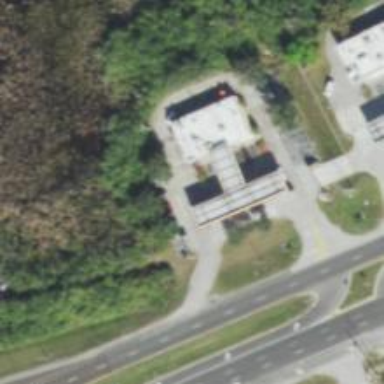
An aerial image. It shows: Convenience shop.